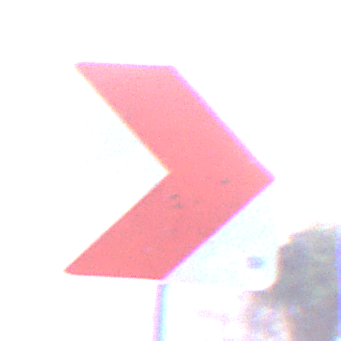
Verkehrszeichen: RichtungstafelnInKurvenKleinLinks
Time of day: SunriseSunset
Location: Outdoor (Nature)
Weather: Clear
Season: NotSpecified
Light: Natural